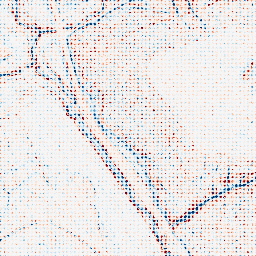
Category: edge_preserving
Decomposition family: anisotropic_diffusion
Decomposition parameters: iterations: 5
kappa: 30
gamma: 0.1
Upsampling method: sinc_hamming
Upsampling parameters: scale: 8
kernel_size: 4
Upsampling scale: 8